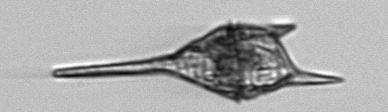
Label: Tripos_lineatus